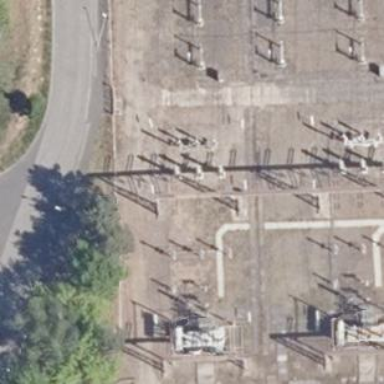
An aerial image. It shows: Power line with three cables.